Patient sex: M
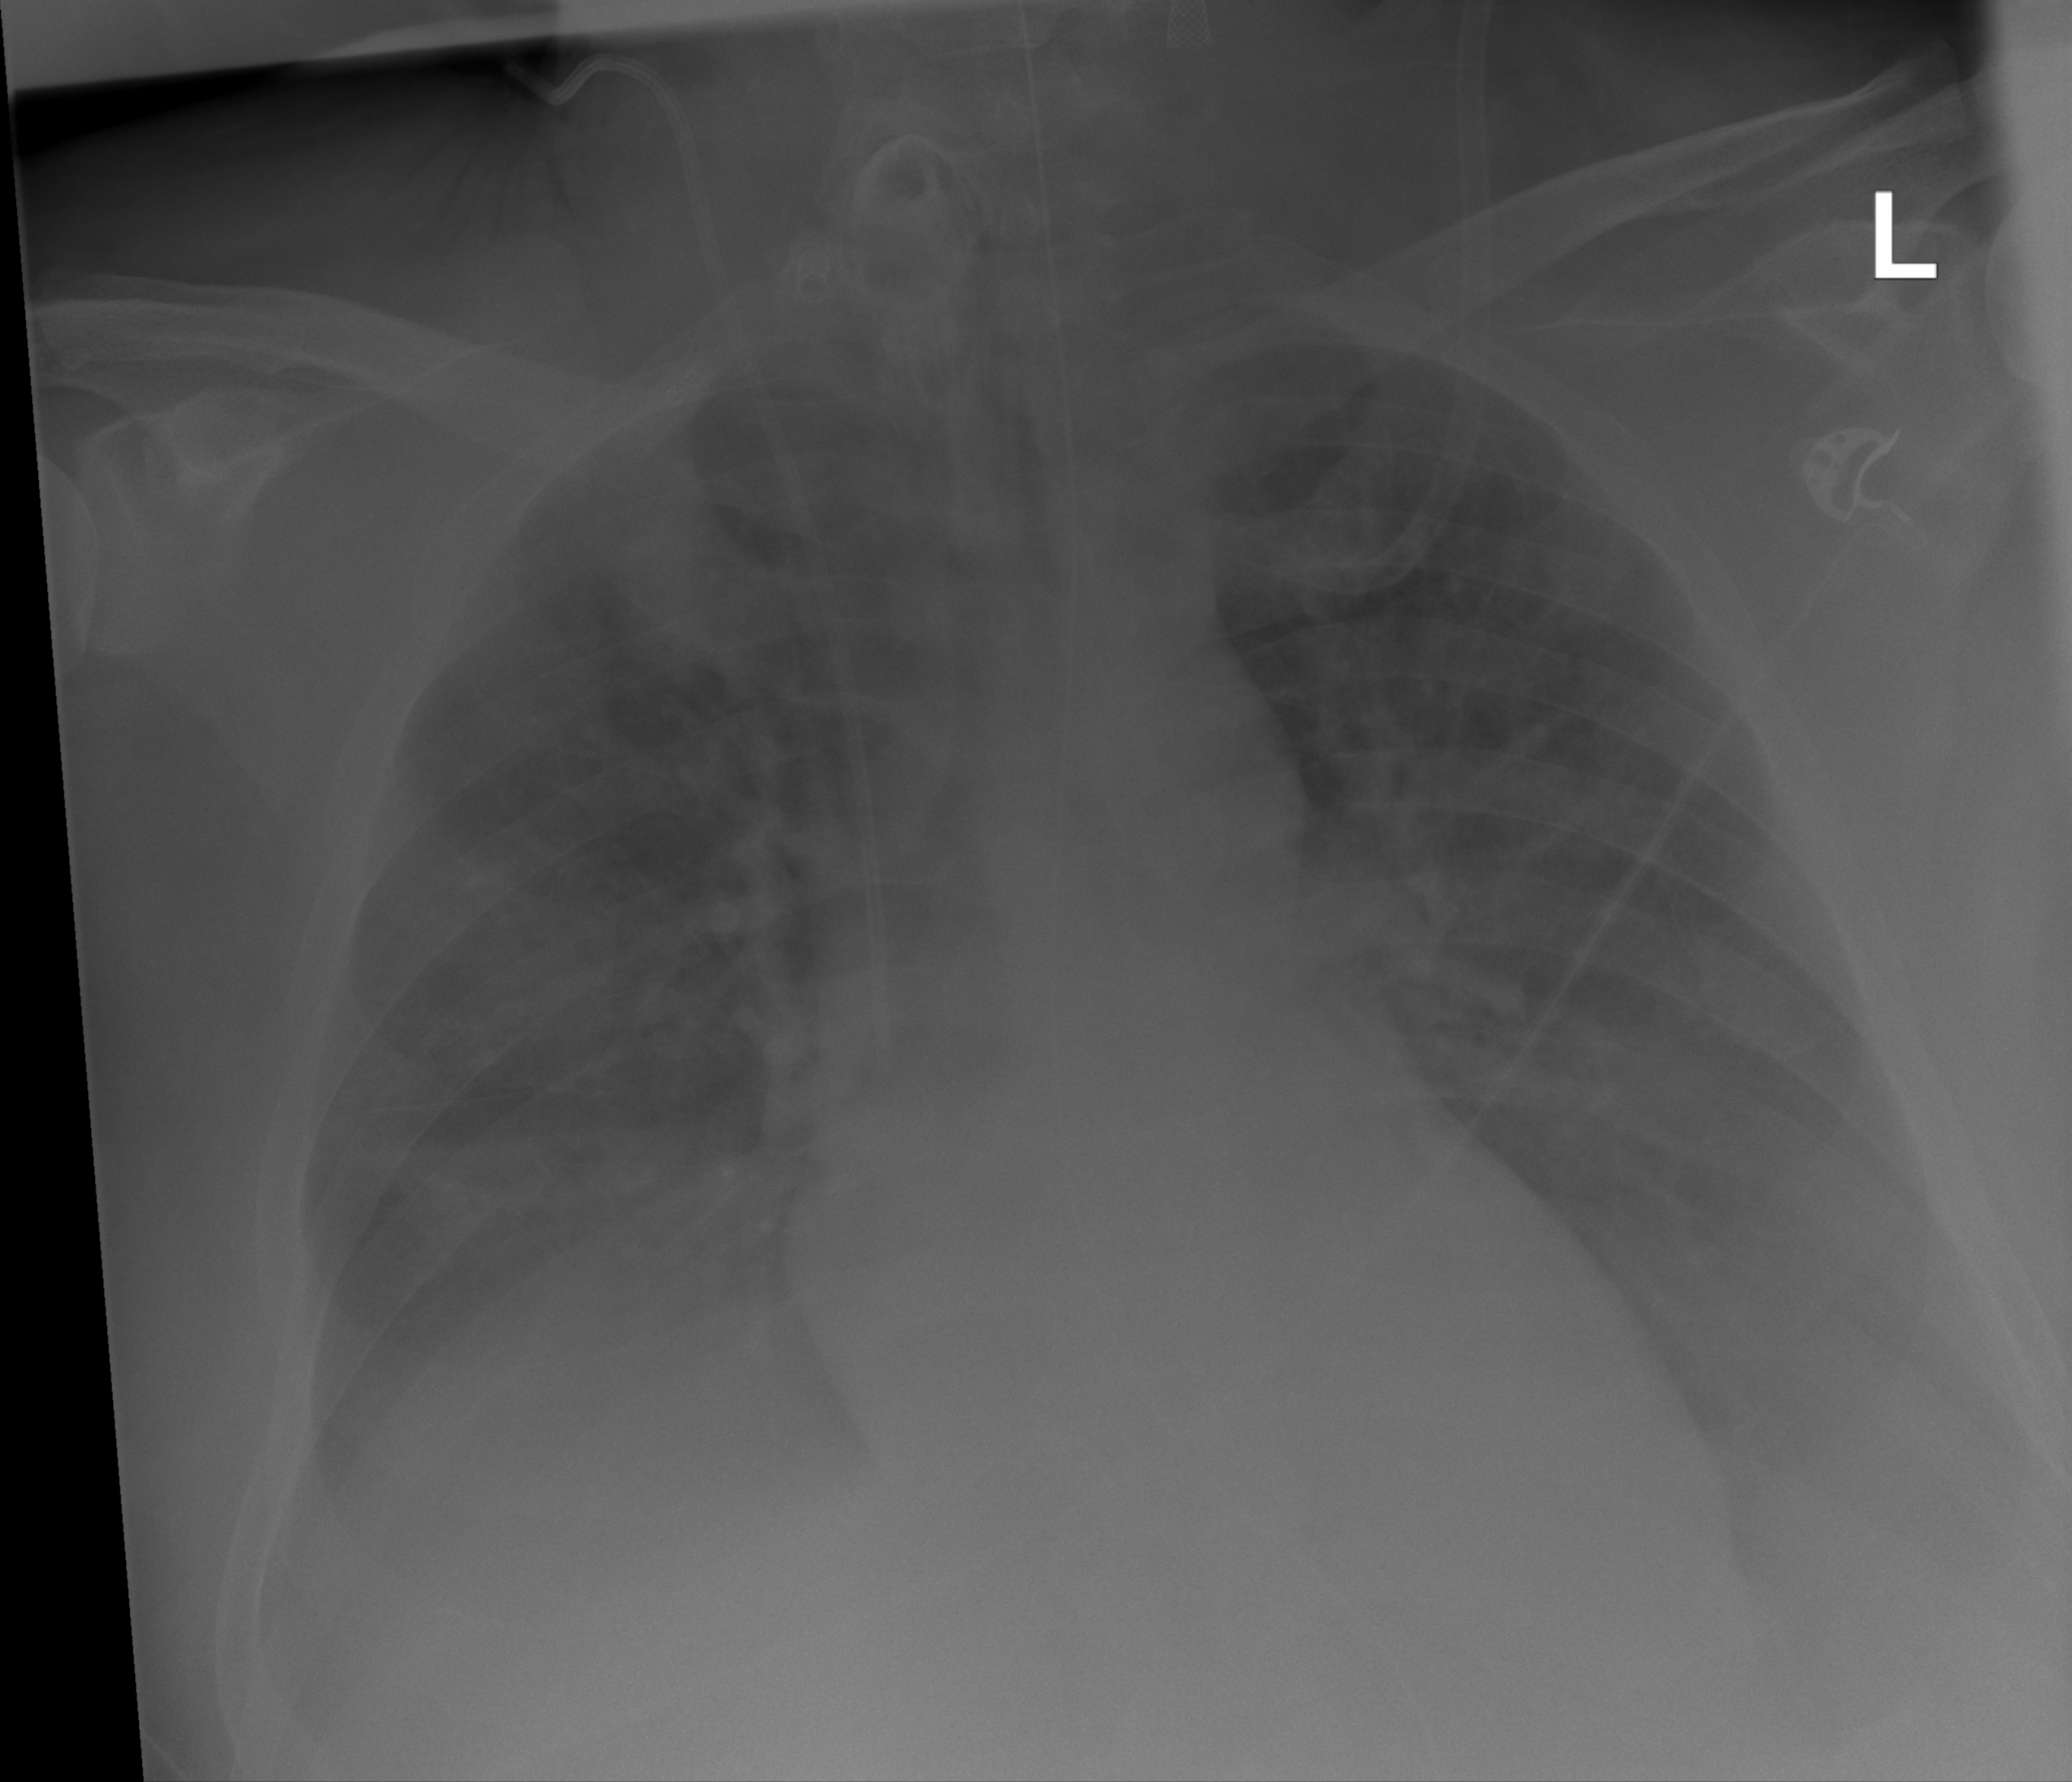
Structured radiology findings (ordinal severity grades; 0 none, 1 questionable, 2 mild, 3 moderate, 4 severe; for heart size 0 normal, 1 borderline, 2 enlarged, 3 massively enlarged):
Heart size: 0
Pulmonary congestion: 0
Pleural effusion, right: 2
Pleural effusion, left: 2
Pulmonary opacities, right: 0
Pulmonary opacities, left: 0
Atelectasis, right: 2
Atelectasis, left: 2